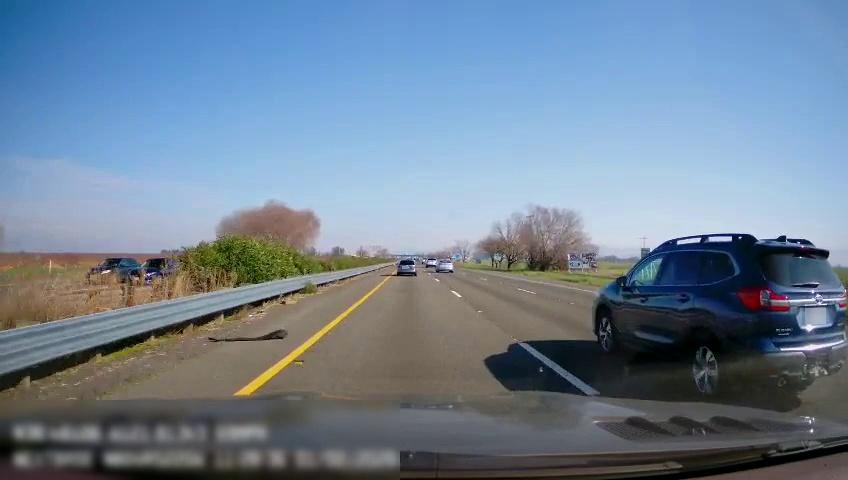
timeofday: Day
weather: Sunny
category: Drivable Space
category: Drivable Space
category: Vehicles | SUV
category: Vehicles | SUV
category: Vehicles | SUV
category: Vehicles | SUV
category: Vehicles | SUV
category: Vehicles | SUV
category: Lanes | Current Lane
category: Lanes | Current Lane
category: Lanes | Alternate Lane
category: Lanes | Alternate Lane